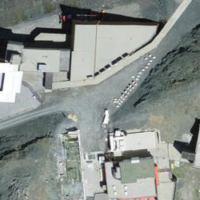
EUNIS habitat code: 31
Species observed at this site:
Montifringilla nivalis
Hyles gallii